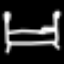
Label: bed